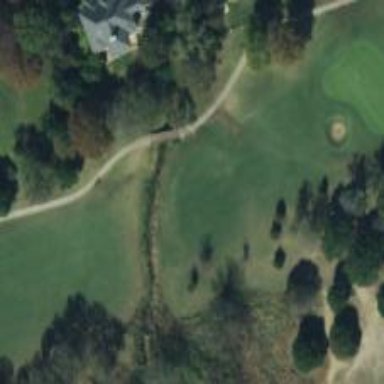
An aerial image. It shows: Path for both road and golf.